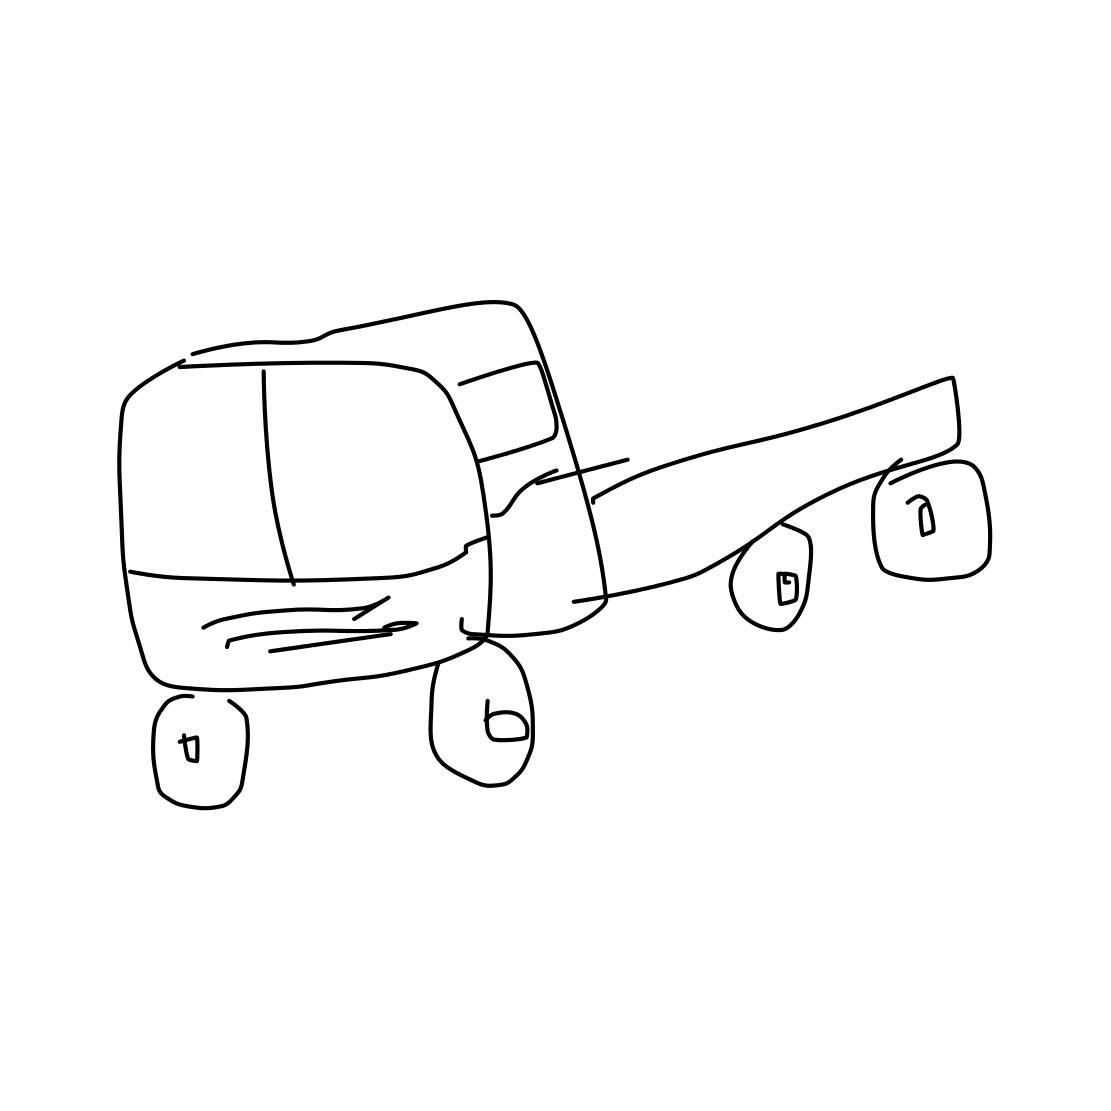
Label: truck